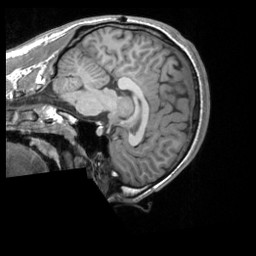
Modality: T1w
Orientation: sagittal
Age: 18
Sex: male
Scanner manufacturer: siemens
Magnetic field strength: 3 T
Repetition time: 1.9 s
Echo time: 0.00226 s